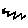
Label: zigzag